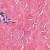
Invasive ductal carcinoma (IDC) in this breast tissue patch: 0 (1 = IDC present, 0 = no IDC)